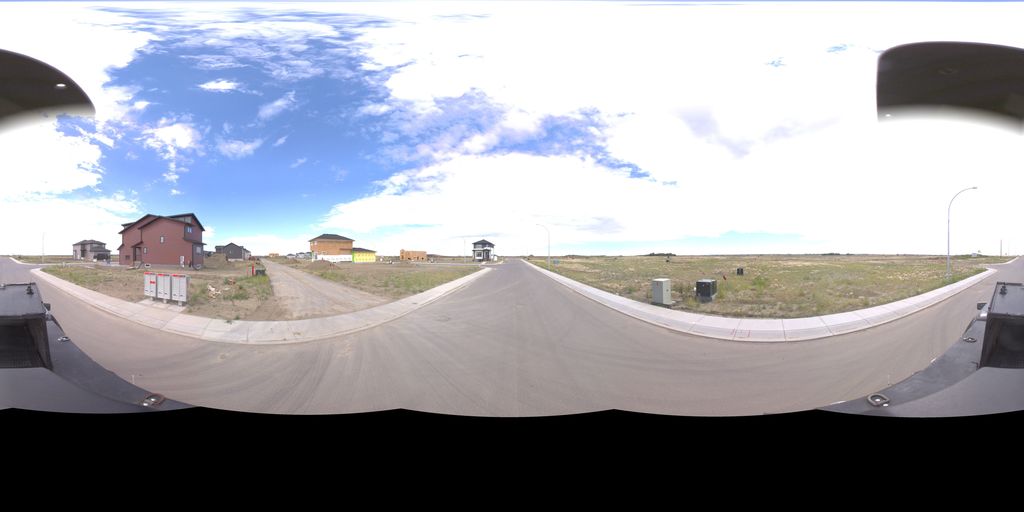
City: saskatoon